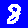
Digit: 8